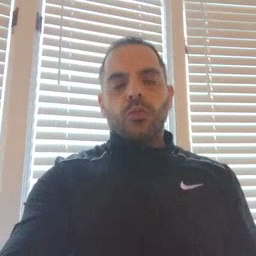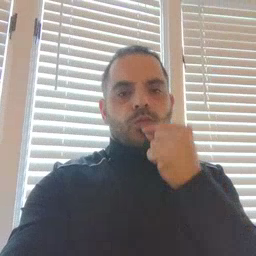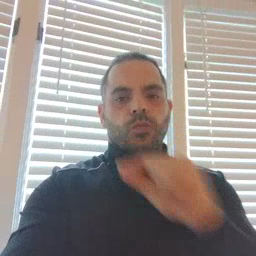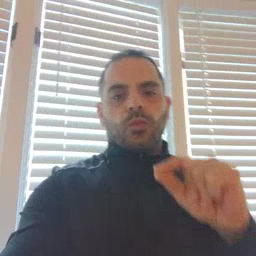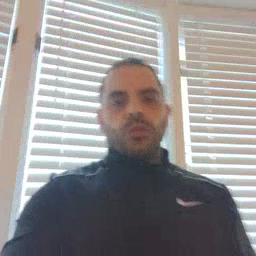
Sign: pencil